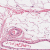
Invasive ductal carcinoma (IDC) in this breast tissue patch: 0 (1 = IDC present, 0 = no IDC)